Interaction volume radius: 5 \u00c5
Interaction volume height: 15 \u00c5
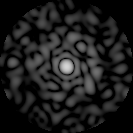
Disorder parameter: 0.8865